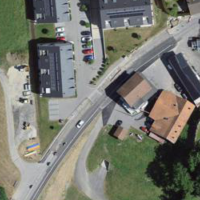
EUNIS habitat code: 52
Species observed at this site:
Milvus milvus
Pica pica
Corvus corone